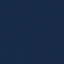
Land use / land cover class: SeaLake